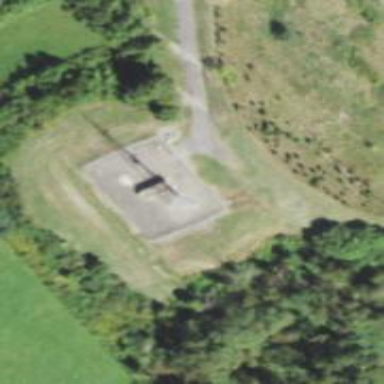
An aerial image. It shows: Communication mast tower.